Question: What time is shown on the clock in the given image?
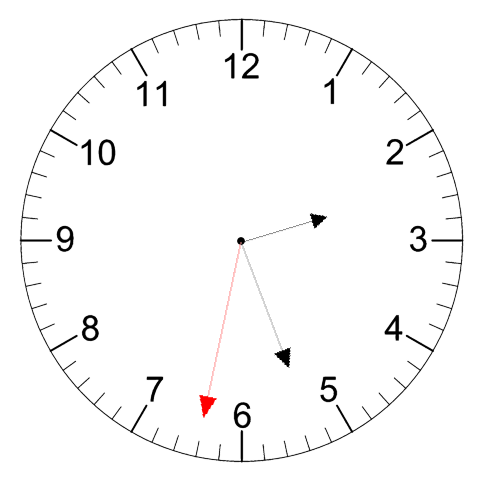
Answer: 02:26:32